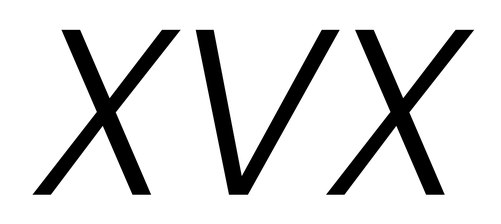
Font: Poppins-LightItalic